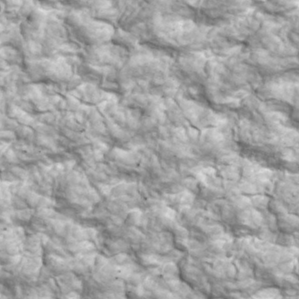
Label: non_frost